Question: I'm having a problem to show users in my referral system.
If you look at table you'll notice 'userid' '29' was 'refered' by '28';
and '28' by '26';
also '26' by '10'
When user session '29' is active the page should display above users.
Hope you got the idea.

'''
<?php
$rs=mysql_query("select userid from referal where refereduserid='29'") or die(mysql_error());
$exitloopcount=mysql_num_rows($rs);
$last=mysql_fetch_array($rs);
if ($exitloopcount>0)
{
for($i=0;$i<$exitloopcount;$i++)
{
$rs=mysql_query("select userid from referal where refereduserid='".$last[$i]."'");
while($data=mysql_fetch_array($rs))
{
echo $data[$i];
}
}
}
?>
'''
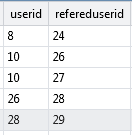
Answer: This should be able to done by one single query (like Oracle's 'CONNECT BY' clause), but I'm not familiar with MySQL, so I'm offering you the alternative solution, as you will be told "don't use 'mysql_*' functions anymore" by someone here.
This solution uses <URL> instead of the deprecated 'mysql_*' function collection.
'''
$stmt=$mysqli->prepare("SELECT 'userid' FROM 'referal' WHERE 'refereduserid'=?");
$stmt->bind_param("i",$id); //here $id=29
$stmt->execute();
$result=$stmt->get_result();
while($row=$result->fetch_assoc())
{
echo $row["userid"];
$id=intval($row["userid"]);
$stmt->bind_param("i",$id);
$stmt->execute();
$result=$stmt->get_result();
}
'''
:
Explanation:
One thing about 'MySQLi' and 'PDO' is that they supports <URL>.
As this is a chained relationship (and thankfully a one-to-one one), I can simply prepare one query:
'''
SELECT 'userid' FROM 'referal' WHERE 'refereduserid'=?
'''
this query will be used to continuously fetched the "referrer".
Then we bind the "initiate" id, '29', and executes the query.
While a "referrer" is found, echo it out (as demonstrated in your code), and then re-bind it to the prepared query, and executes it to find its "referrer". Continue this step.
Using the sample date in your question:
1. bind: 29 -> executes -> get: 28
2. bind: 28 -> executes -> get: 26
3. bind: 26 -> executes -> get: 10
4. bind: 10 -> executes -> no result